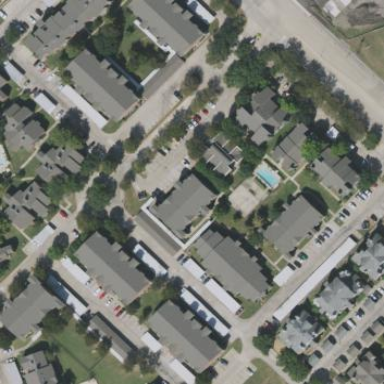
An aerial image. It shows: Residential area with apartments.